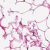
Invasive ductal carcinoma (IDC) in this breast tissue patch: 0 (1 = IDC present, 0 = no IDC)